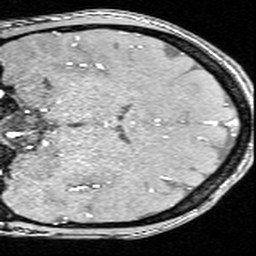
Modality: angio
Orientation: coronal
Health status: ill
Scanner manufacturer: siemens
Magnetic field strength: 3 T
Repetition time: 0.022 s
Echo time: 0.00395 s